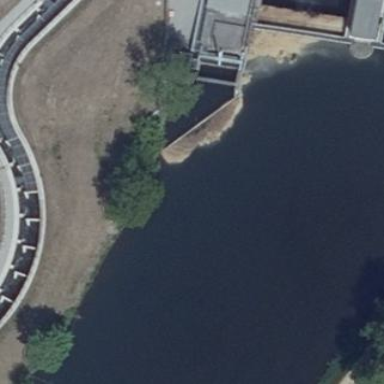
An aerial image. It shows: Fish pass in water basin area.